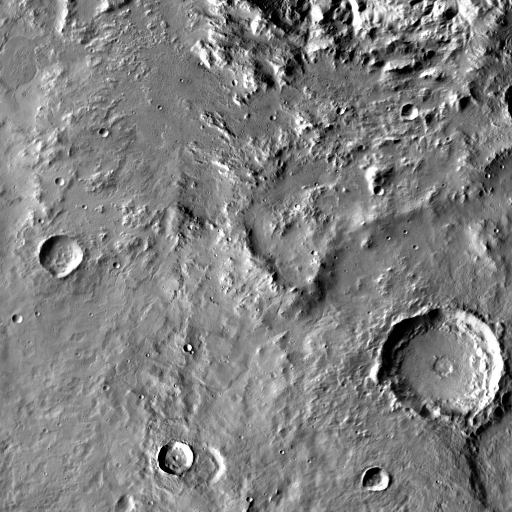
Crater classes present: Background, Other, Layered, Buried, Secondary